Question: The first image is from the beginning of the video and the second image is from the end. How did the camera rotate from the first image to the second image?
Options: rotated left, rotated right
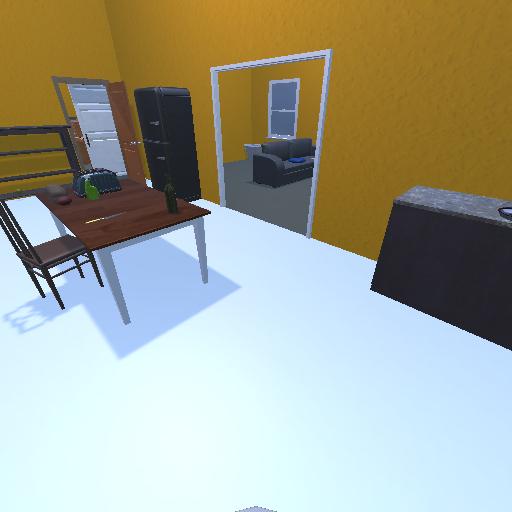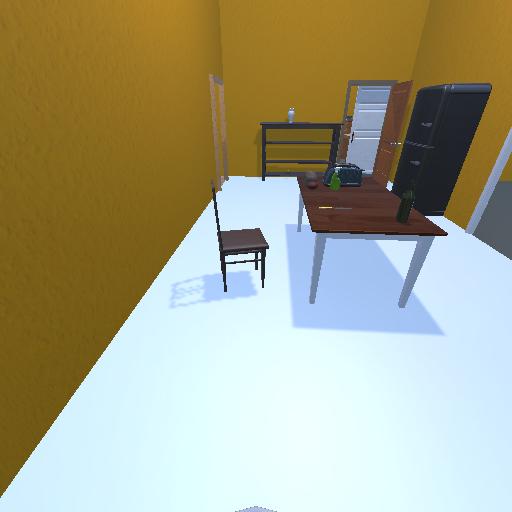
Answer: rotated left